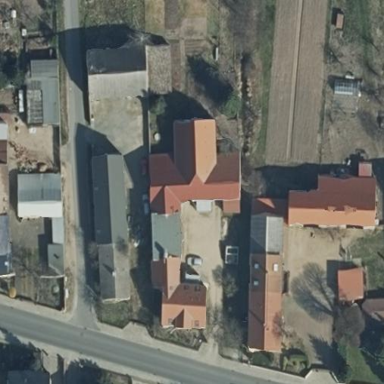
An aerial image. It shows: Residential building.